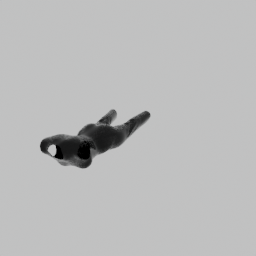
Label: people